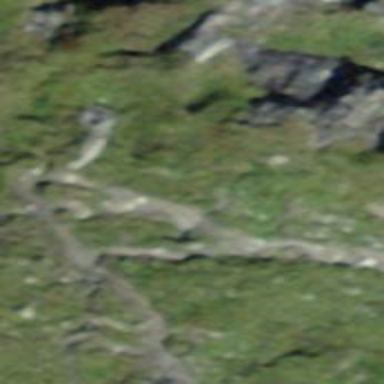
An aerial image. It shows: Path.